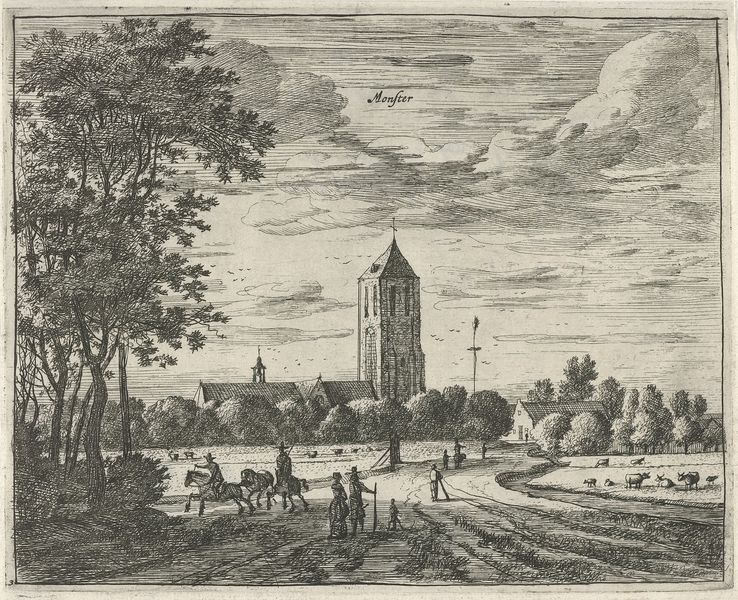
Titel: Gezicht op Monster
Künstler: Roelant Roghman
Standort: Amsterdam
Institution: Rijksmuseum
Schlagwörter: church, men, people, white, women, black, country, france, gray, lady, windows, woman, print, woodcut, clouds, horses, man, sky, tree, building, field, landscape, netherlands, peasant, roof, tower, trees, village, child, river, stream, bushes, road, drawing, black and white, animals, etching, hats, illustration, sketch, birds, couple, cross, pen, children, meadow, rural, leaves, pastoral, family, ink, buildings, drawings, gate, engraving, pencil, england, cattle, cow, cows, farm, horse, belltower, branches, fields, lithograph, sheep, genre, steeple, livestock, tan, monster, finial, riders, farming, bell, trunks, pathway, rider, canal, belgium, graphite, protestant, creek, 17th century, drwing, ontlithograph, bellw, monfter, horses church